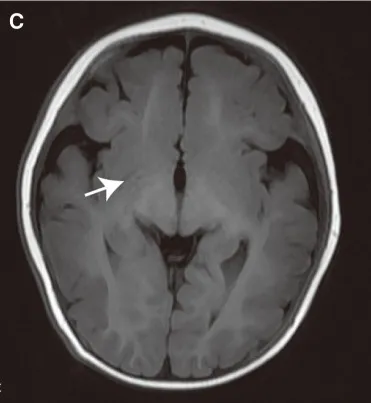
Clinical features. (C,D) The brain MRI results in an infant aged 1 year 3 months. The white arrows show delayed white matter myelination and the thinly developed splenium of the corpus callosum.
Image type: radiology (mri)